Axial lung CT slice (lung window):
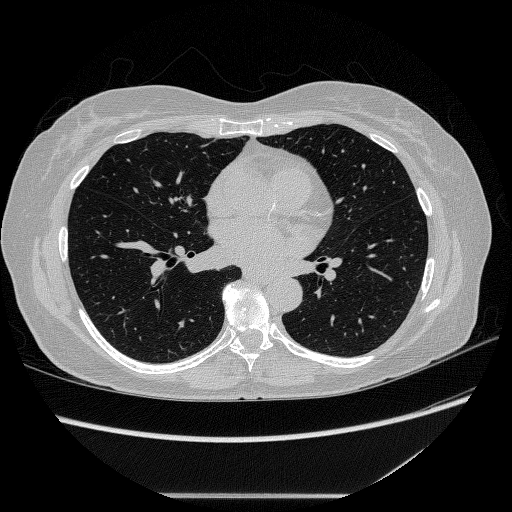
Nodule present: no